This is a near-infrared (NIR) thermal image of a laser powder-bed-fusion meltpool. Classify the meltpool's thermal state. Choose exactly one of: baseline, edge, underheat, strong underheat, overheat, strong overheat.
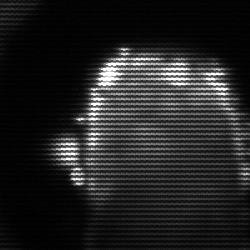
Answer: baseline